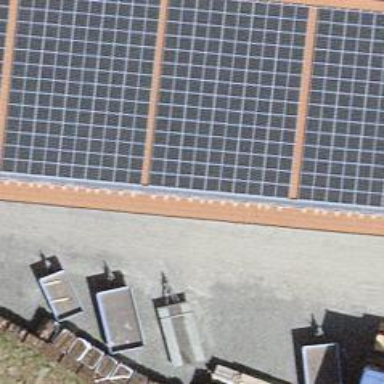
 consisting of solar photovoltaic panels."